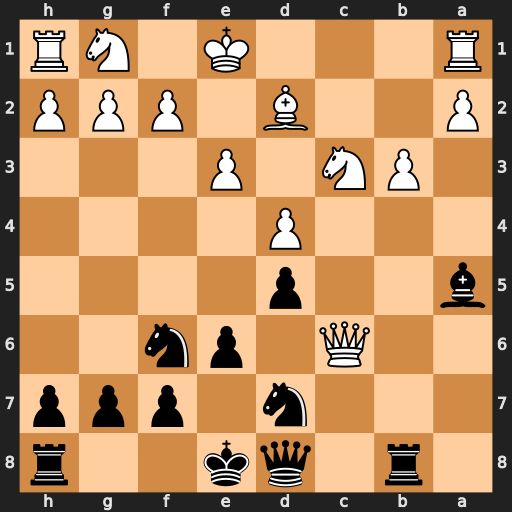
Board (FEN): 1r1qk2r/3n1ppp/2Q1pn2/b2p4/3P4/1PN1P3/P2B1PPP/R3K1NR
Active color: b
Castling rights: KQk
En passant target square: -
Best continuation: Rc8 Qb5 Bxc3 Bxc3 Rxc3